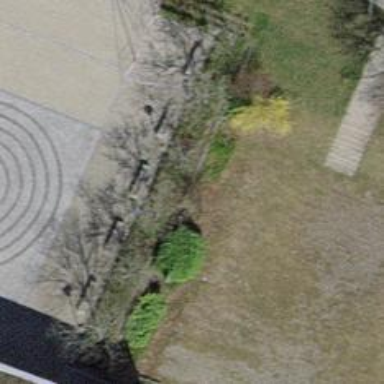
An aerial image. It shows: Brown bench.